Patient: sex M, age 69
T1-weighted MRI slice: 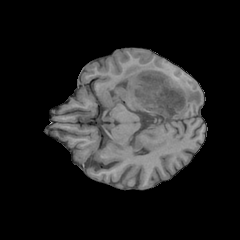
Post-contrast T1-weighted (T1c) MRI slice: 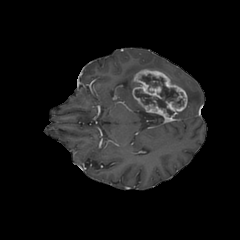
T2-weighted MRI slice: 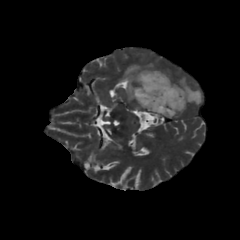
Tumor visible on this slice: yes
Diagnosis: Glioblastoma, IDH-wildtype
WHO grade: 4